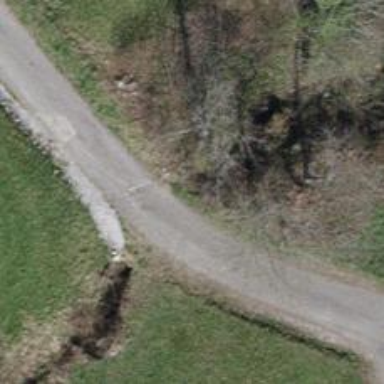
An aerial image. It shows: Culvert tunnel.